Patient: sex M, age 68
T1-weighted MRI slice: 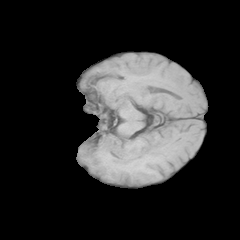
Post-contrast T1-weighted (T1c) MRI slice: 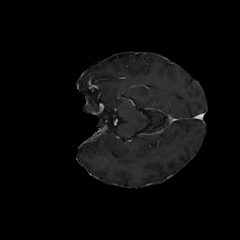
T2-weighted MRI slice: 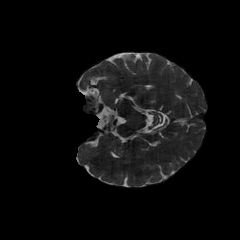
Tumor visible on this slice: no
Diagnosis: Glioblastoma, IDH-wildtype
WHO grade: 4